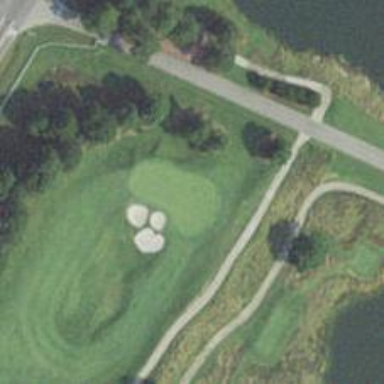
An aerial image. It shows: Golf hole.